Question: Can you please tell me how to make this type of list view using jQuery +jQuery UI and jQuery Mobile? I am able to add rows in my list, but I need to add any icon on each row. On Click on each icon it should should this menu option. I am able to make row after click of button. It generate the rows after click of add button. I need to add pop screen on each icon of each row.
<URL>
'''
function createTestCase(testCaseName,iscreatedFromScript,jsonObject) {
var id;
if (typeof ($("#testCaseContainer li:last").attr('id')) == 'undefined') {
id = "tc_1";
var index = id.indexOf("_");
var count = id.substring(index + 1, id.length);
count = parseInt(count);
var conunter = count;
} else {
id = $("#testCaseContainer li:last").attr('id');
var index = id.indexOf("_");
var count = id.substring(index + 1, id.length);
count = parseInt(count);
var conunter = count;
id = id.substring(0, index) + "_" + parseInt(count + 1);
}
var html = '<div class="testcaselist_row">' + '<ul>' + '<li id="' + id + '" class="clickTestCaseRow"><a href="#" style="color: #ffffff!important;">' + id + '</a></li>' + '</ul>' + '</div>';
$('#testCaseContainer').append(html).enhanceWithin();
'''
}

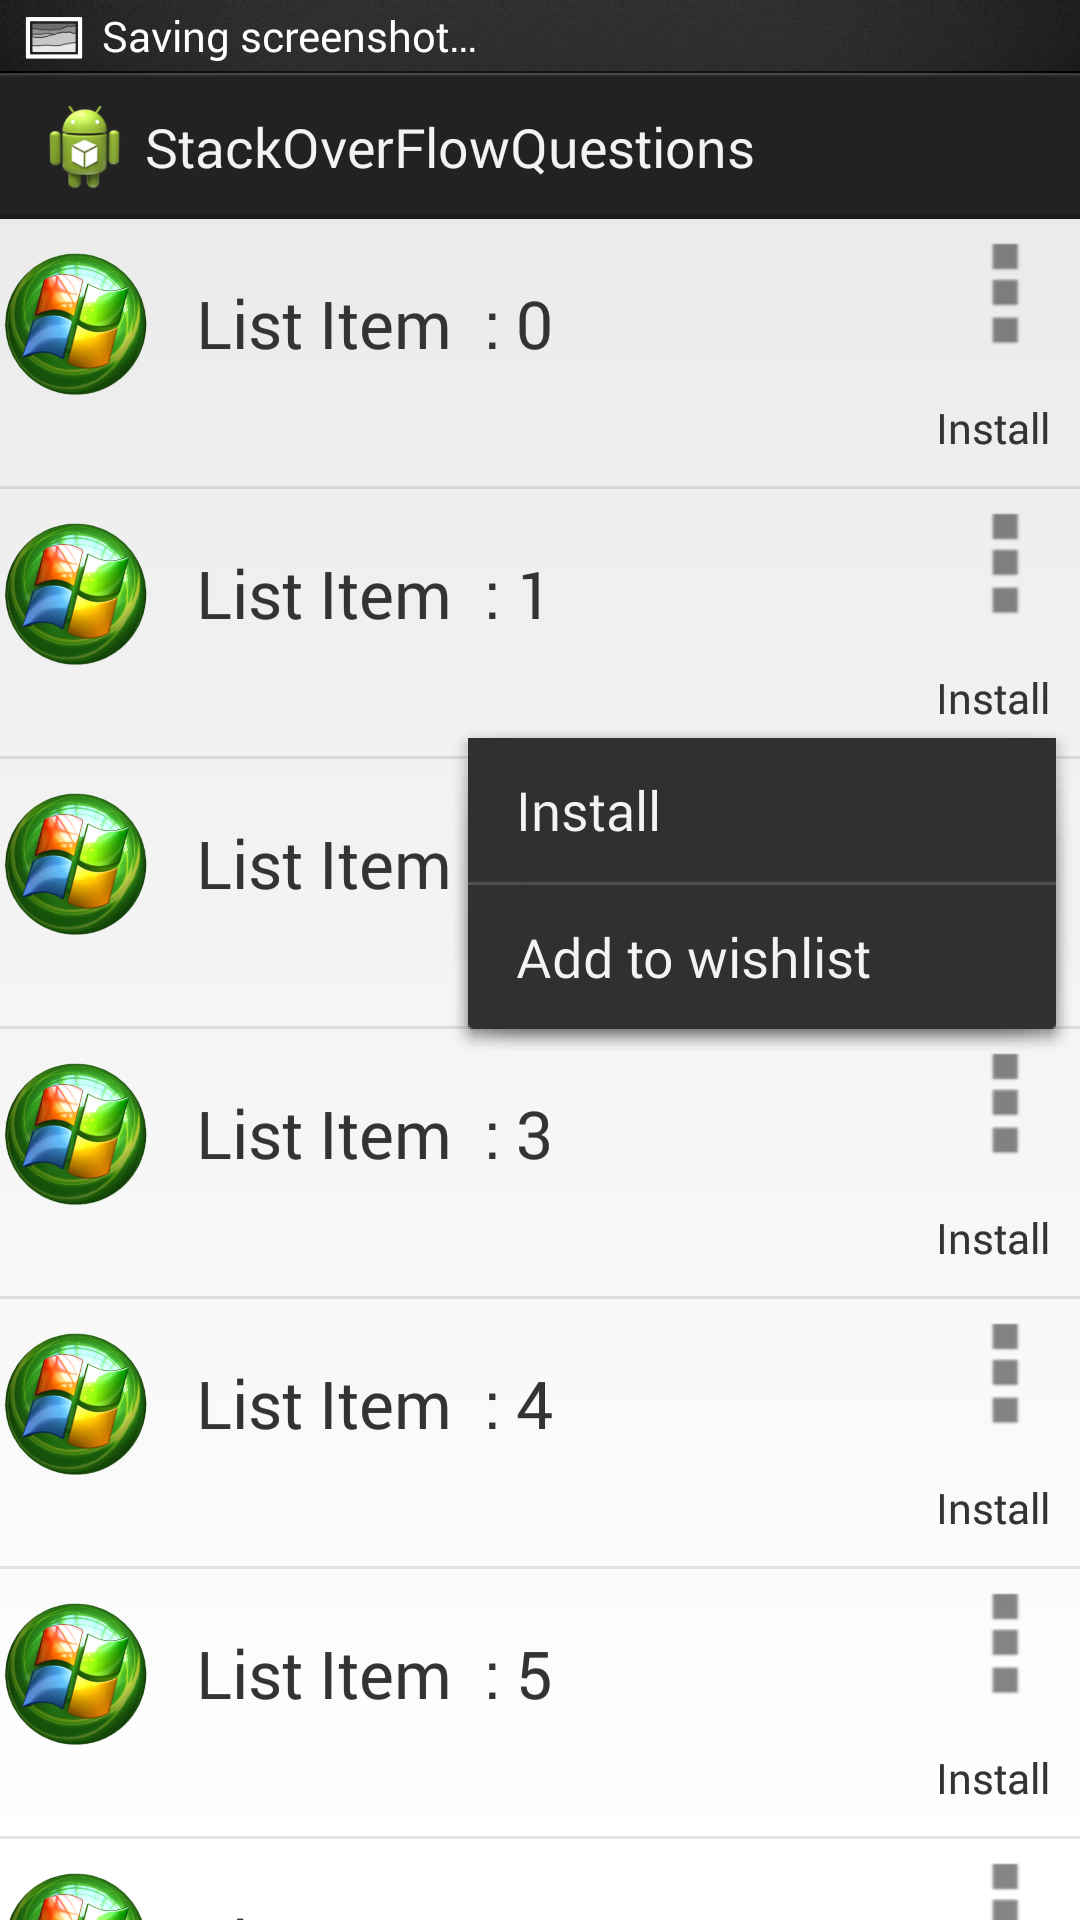
Answer: To get you started, you will need to:
1. Create a menu handle element that will need to exist inline with your list item.
2. Create the menu itself. I did this inline but you could have done it somehow else.
3. Bind an event handler to display or hide the menu onclick. I used a custom data attribute to link the three-dot handle to the appropriate menu div.
I added to <URL> but should get you started on extending its functionality to get you to your end goal.